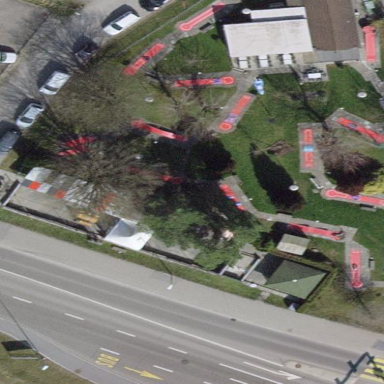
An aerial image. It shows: Miniature golf course.